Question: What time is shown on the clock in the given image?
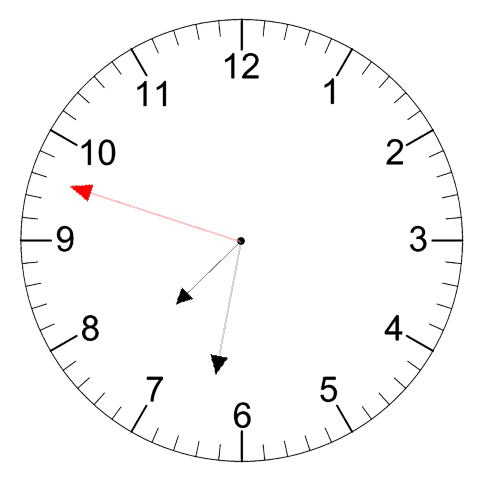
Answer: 07:31:48